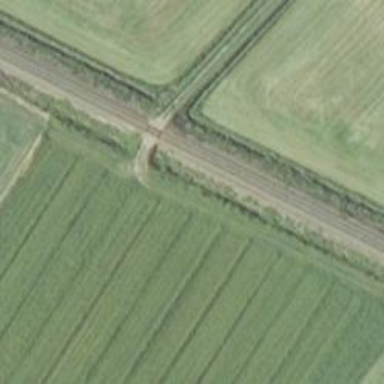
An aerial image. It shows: Level crossing with saltire markings.